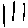
Label: line